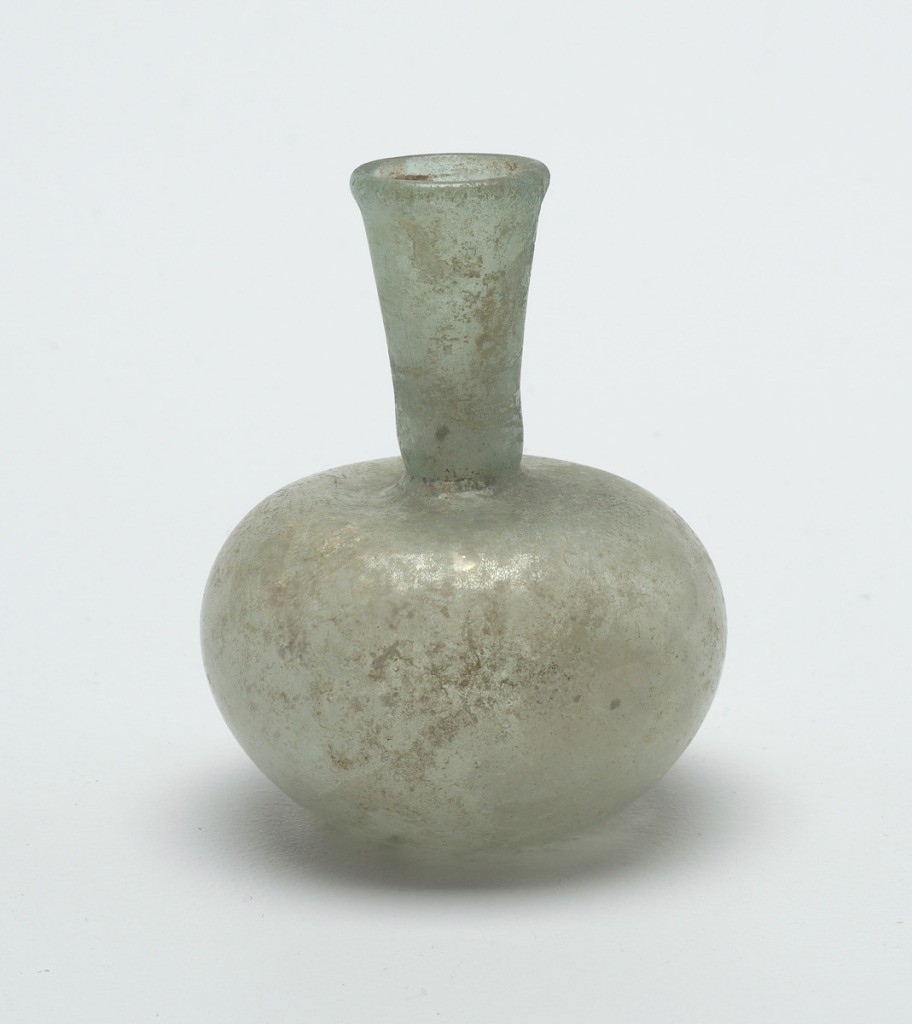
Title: Bottle
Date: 1st–4th century
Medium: Glass
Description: Pale blue-green, iridescent squat, oblate body; trumpet-shaped neck flaring to circular mouth with molded lip.